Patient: sex F, age 76
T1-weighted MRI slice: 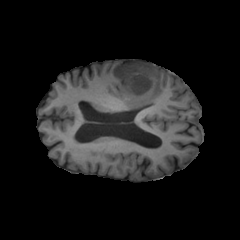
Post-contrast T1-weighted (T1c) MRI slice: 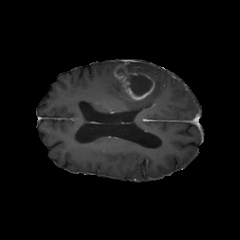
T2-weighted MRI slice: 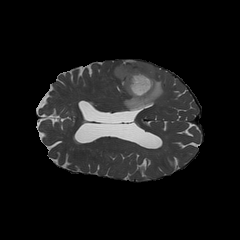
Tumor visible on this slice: yes
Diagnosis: Glioblastoma, IDH-wildtype
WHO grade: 4